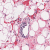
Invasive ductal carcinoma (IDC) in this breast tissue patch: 0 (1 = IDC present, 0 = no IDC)